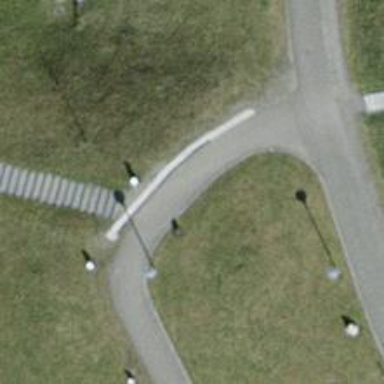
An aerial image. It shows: Steps with fine gravel surface.